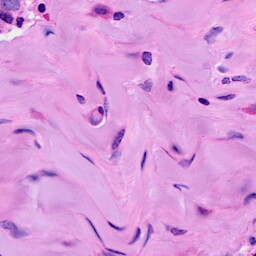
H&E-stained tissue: Breast